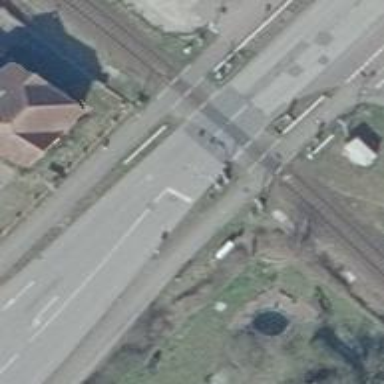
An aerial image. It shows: Railway crossing with full traffic signal barriers.